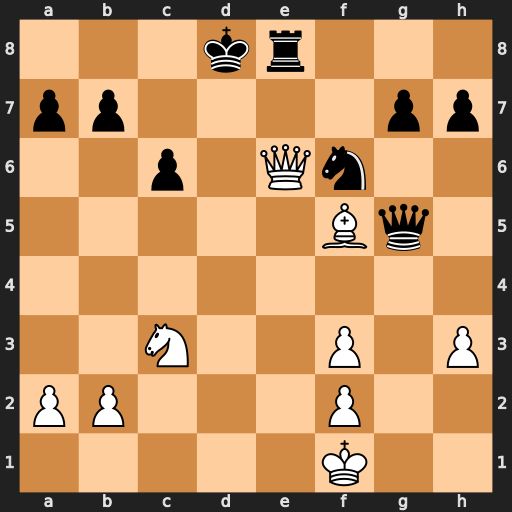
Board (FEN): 3kr3/pp4pp/2p1Qn2/5Bq1/8/2N2P1P/PP3P2/5K2
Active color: w
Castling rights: -
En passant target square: -
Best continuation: Qd6+ Nd7 Qxd7#